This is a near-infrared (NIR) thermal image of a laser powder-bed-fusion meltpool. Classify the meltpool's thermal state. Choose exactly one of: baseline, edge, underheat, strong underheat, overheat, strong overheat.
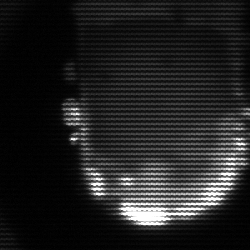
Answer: baseline